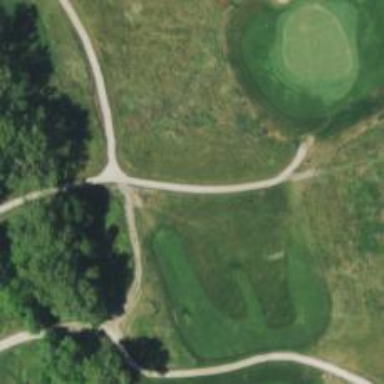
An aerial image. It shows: Path for both road and golf.